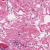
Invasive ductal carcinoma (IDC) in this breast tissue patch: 0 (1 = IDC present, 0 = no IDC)